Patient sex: F
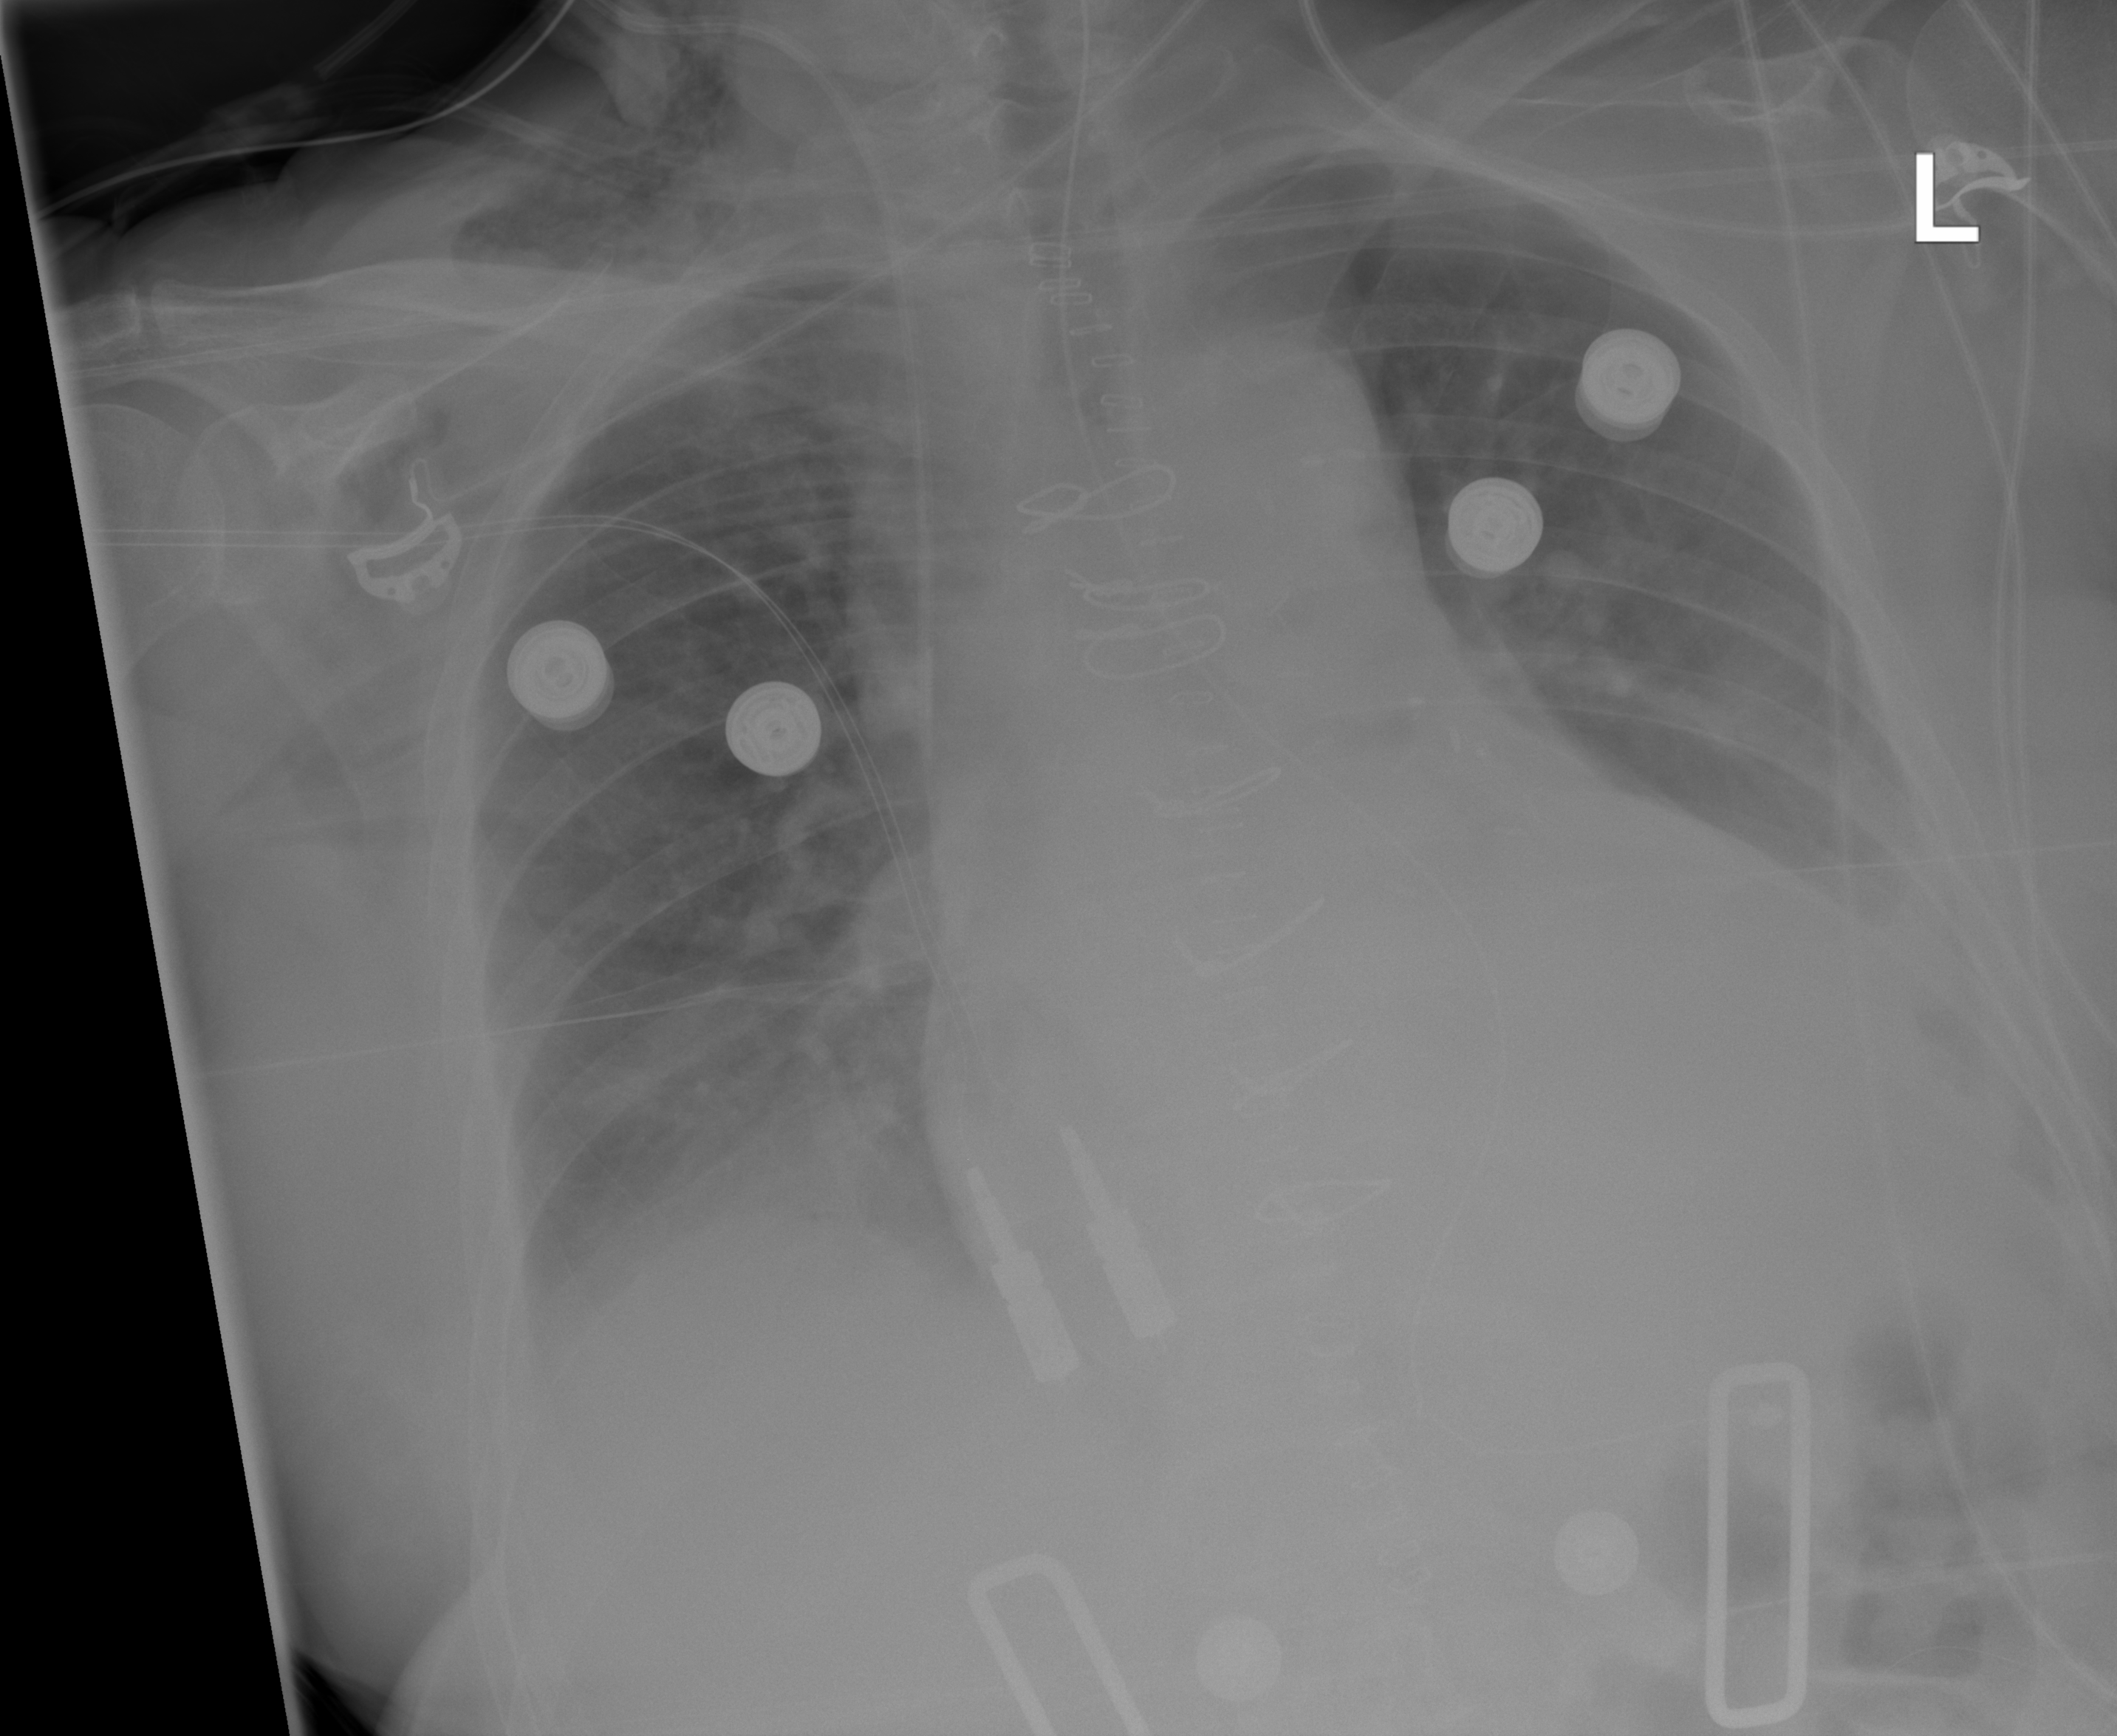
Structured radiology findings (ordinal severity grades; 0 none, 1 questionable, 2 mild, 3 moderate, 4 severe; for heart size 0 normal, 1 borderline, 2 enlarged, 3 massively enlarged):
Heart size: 2
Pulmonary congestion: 0
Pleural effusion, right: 2
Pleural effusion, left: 2
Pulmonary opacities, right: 0
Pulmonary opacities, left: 0
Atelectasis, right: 2
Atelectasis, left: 2